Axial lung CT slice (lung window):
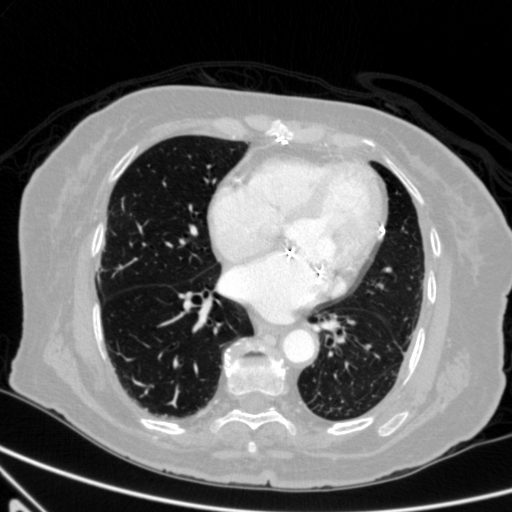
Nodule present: no